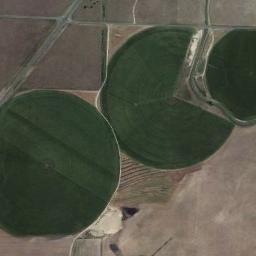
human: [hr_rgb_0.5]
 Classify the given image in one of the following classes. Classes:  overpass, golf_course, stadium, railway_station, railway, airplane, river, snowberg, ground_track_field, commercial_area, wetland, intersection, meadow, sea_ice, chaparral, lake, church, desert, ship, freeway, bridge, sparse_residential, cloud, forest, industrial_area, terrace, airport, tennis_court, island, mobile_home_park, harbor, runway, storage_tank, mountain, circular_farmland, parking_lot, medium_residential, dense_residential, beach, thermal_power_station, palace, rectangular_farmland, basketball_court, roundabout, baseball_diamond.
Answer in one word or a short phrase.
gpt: circular_farmland